Question: i have question how to use ng-switch inside ng-repeat and use scope for switch-on ?
example :
'''
<div ng-repeat="item in submenu">
<div class="animate-switch" ng-switch-when="{{item.filter}}">
<div class="navbar navbar-default navbar-static-top {{item.filter}}">
<div class="navbar-collapse collapse" id="navbar-{{item.filter}}">
<ul class="nav navbar-nav subnav">
<li ng-repeat="subitem in item.sub" class="items" >
<a ng-href="{{subitem.link}}" class="{{selected }}" ng-click="selectfiltersub(subitem.filter)">{{item.name}}</a>
</li>
</ul>
</div>
</div>
</div>
</div>
'''
$scope.submenu :
'''
$scope.submenu =[{
name:'Glasba',
filter:'music',
sub:[{
name:'Koncerti',
filter:'Concerts'
},{
name:'Klasika',
filter:'Clasic'
},{
name:'Elektronika',
filter:'Elektro'
},{
name:'Indy',
filter:'Indy'
},{
name:'Teater',
filter:'Theater'
}]
}]
'''
so the problem is on ng-switch-when = "{{item.filter}}" <-- does not recognize. the output is the same as code ng-swith-when="{{item.filter}}" insted of music. What can i do ? thx for anwsers !
exmaple picture  <--upper is menu and udner 50px height is submenu with no content now ...
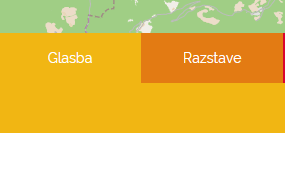
Answer: From 'ng-switch' <URL>:
> Be aware that the attribute values to match against cannot be expressions. They are interpreted as literal string values to match against. For example, 'ng-switch-when="someVal"' will match against the string '"someVal"' not against the value of the expression '$scope.someVal'.
Look into using 'ng-if' instead:
'''
<div class="animate-switch" ng-if="item.filter === 'music'">
filter equals 'music'
</div>
'''